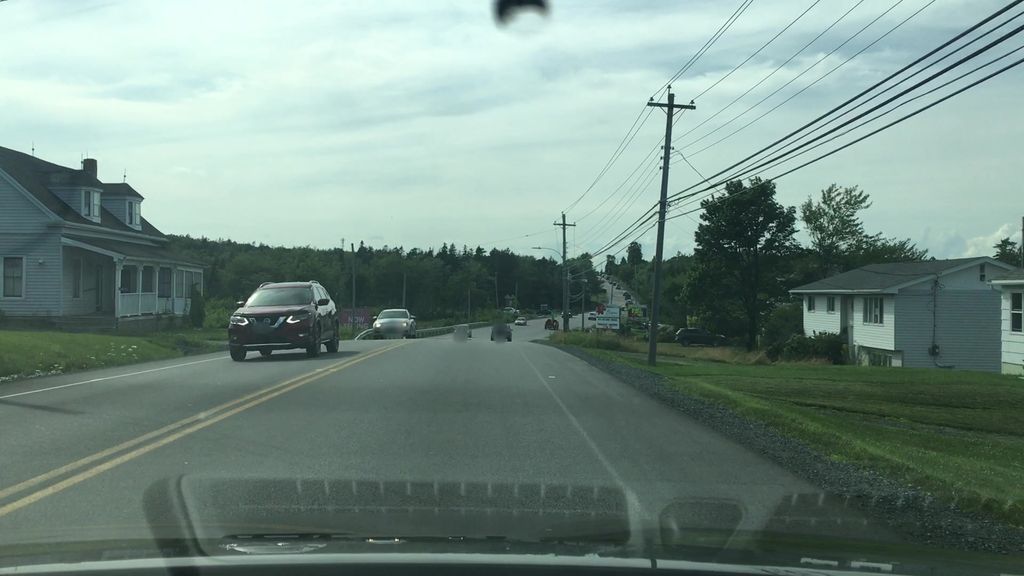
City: halifax